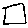
Label: square